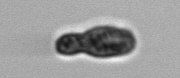
Label: Pseudochattonella_farcimen